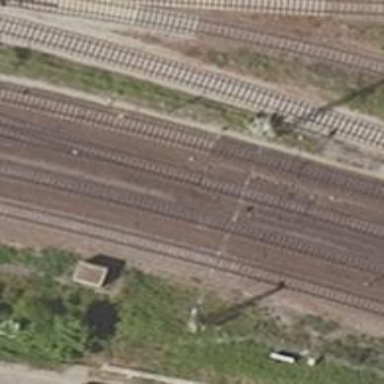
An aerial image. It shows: Railway switch.